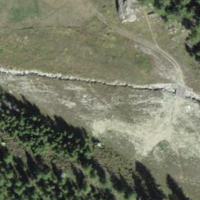
EUNIS habitat code: 31
Species observed at this site:
Rumex alpinus